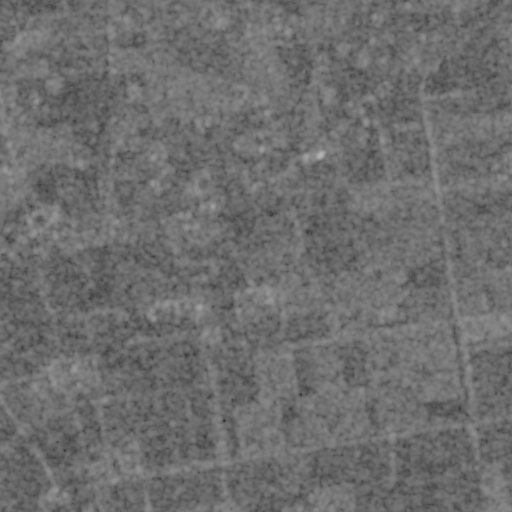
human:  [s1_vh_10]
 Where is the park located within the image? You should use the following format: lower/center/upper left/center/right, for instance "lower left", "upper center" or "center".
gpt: The park is located in the upper center of the image.
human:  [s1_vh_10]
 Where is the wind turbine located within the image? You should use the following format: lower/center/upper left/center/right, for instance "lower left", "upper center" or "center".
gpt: The wind turbine is located in the center right of the image.
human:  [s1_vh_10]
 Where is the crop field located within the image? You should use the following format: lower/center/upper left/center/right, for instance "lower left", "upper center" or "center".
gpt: There is no crop field in the image.

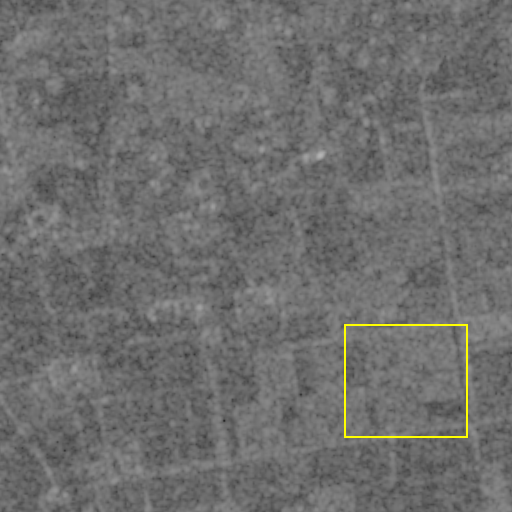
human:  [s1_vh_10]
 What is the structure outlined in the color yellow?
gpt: The structure outlined in yellow is a crop field.
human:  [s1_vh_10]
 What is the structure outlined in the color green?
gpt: There is no green outline.